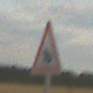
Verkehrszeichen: AmphibienwanderungRechts
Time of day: SunriseSunset
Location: Outdoor (RoadRail)
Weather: PartlyCloudy
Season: NotSpecified
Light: Natural